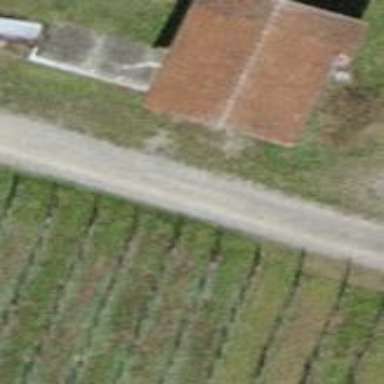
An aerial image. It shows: Hut.